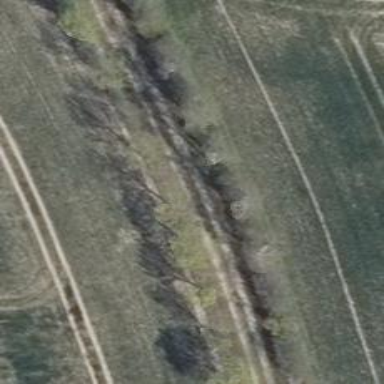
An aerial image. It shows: Row of trees in natural setting.